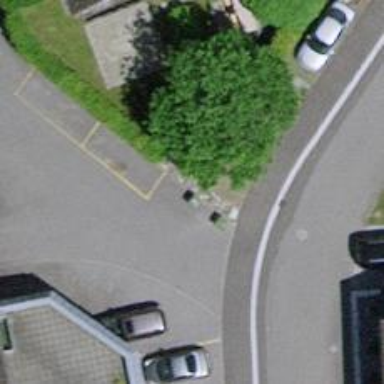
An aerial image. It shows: Parking area.